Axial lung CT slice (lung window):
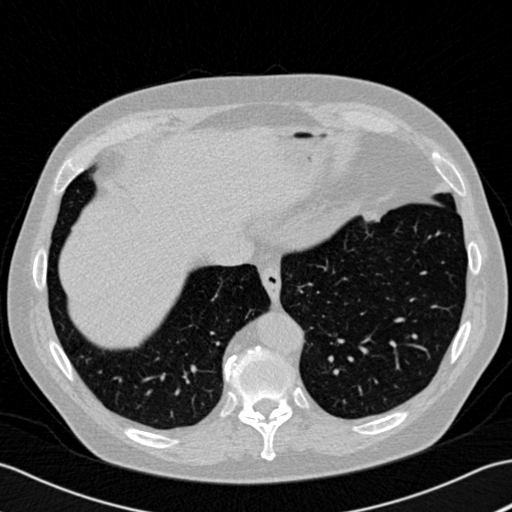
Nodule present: no